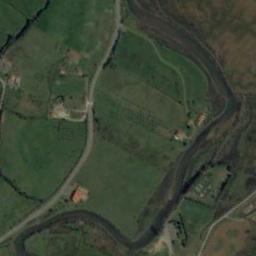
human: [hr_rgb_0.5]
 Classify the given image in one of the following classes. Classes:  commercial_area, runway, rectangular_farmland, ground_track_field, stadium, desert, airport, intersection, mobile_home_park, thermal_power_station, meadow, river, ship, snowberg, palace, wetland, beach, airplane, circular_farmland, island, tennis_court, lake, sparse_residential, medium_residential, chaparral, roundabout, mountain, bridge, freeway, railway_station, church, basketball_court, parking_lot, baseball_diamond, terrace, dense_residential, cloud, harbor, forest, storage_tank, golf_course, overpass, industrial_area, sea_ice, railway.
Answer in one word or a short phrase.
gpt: river